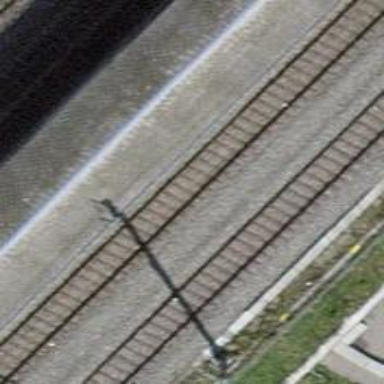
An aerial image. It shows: Stop position for public transport on the railway.